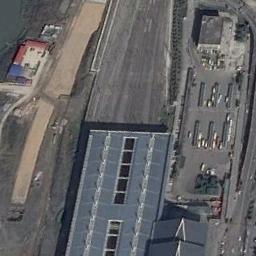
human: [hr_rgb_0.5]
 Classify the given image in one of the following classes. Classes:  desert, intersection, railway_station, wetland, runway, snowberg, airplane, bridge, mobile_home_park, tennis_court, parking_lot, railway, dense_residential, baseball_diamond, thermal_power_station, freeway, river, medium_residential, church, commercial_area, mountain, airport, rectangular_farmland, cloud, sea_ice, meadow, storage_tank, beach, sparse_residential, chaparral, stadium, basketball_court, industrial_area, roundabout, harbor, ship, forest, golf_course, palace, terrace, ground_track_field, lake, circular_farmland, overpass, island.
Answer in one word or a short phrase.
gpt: railway_station